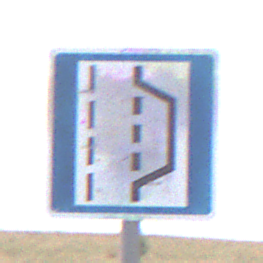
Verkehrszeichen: NothalteUndPannenbucht
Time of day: Midday
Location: Outdoor (Nature)
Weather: PartlyCloudy
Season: NotSpecified
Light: Natural